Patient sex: M
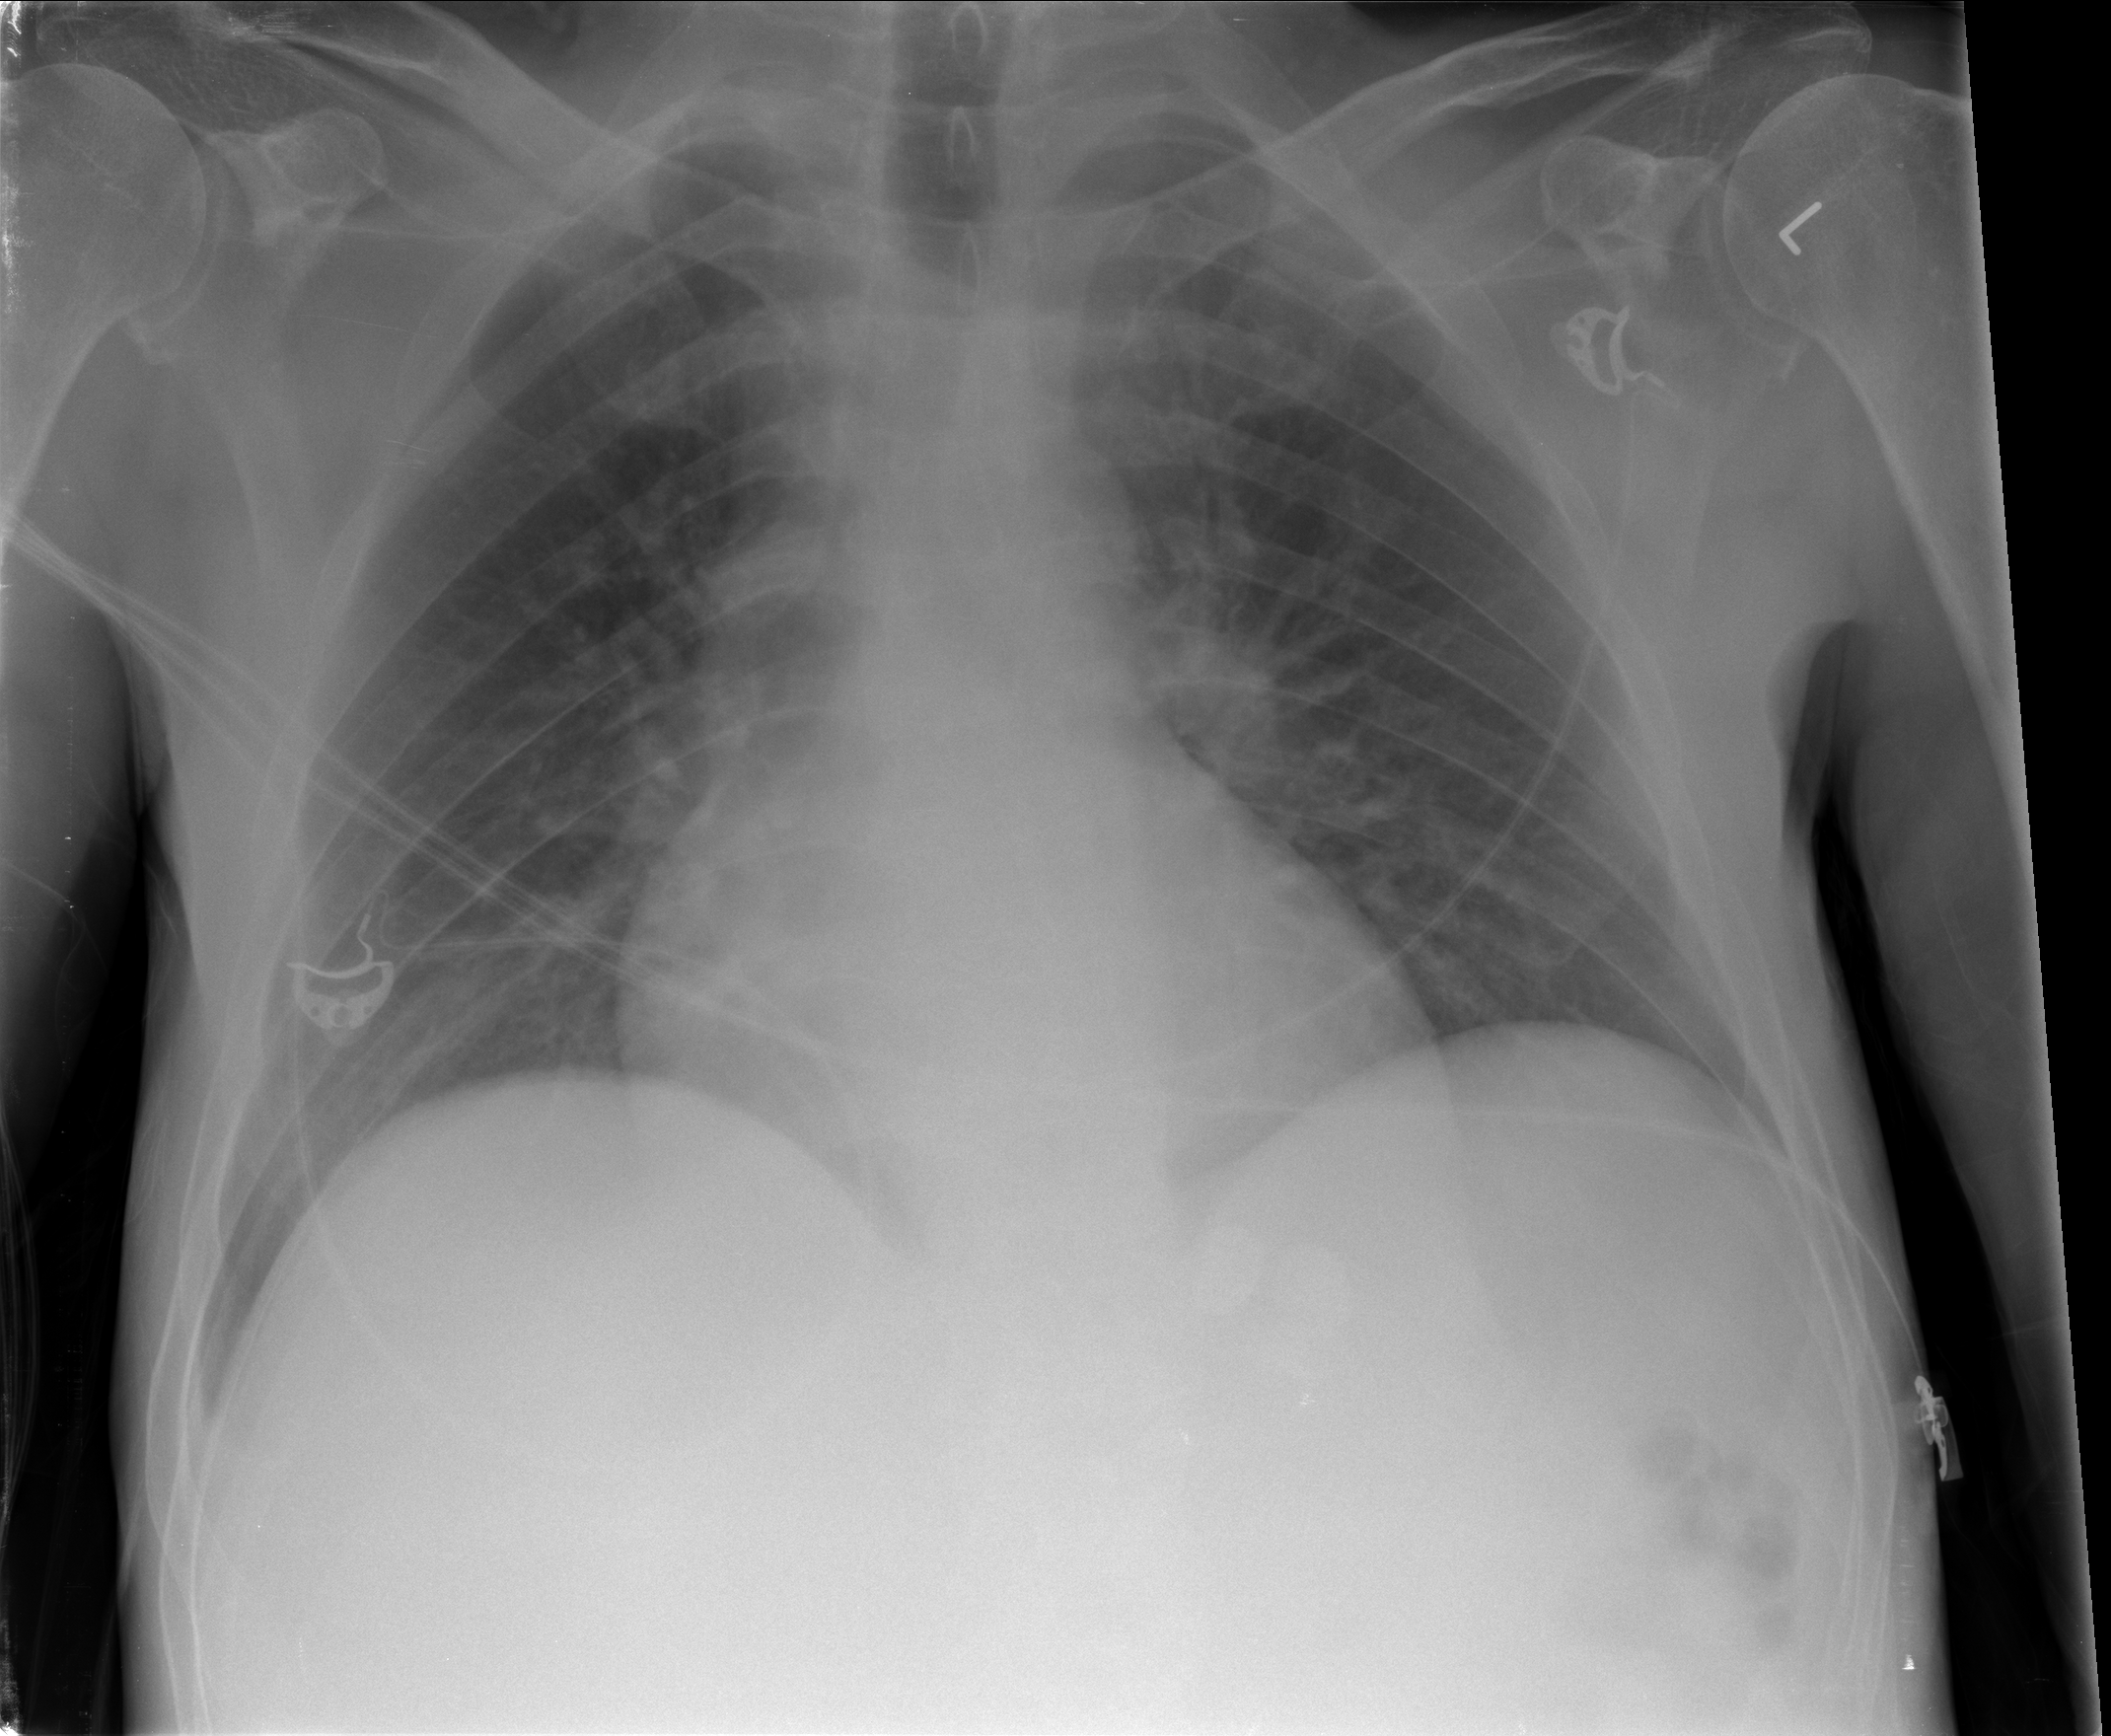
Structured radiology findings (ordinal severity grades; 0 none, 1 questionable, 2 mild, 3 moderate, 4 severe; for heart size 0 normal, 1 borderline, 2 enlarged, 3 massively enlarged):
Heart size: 0
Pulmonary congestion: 0
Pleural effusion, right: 0
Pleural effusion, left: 0
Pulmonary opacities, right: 1
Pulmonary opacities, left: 0
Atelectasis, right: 0
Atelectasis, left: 0